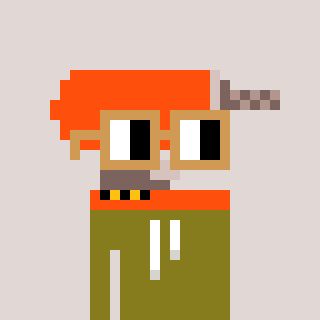
a pixel art character with square brown glasses, a drill-shaped head and a gunk-colored body on a warm background